Question: I've plotted data points and fitted an exponential curve between them using 'fit' in Matlab. The problem is that with the fit-function I got the fitted line I wanted to plot, but also extra markers on top of my regular markers. I solved this problem by plotting the wanted markers on top of the unwanted so that they couldn't be seen. Now to the problem. When I want to show the legends those dots are also in there. How can I remove the markers from the legend without removing the fitted line since both of them are hidden inside the fit-function? Can I stop 'fit' from plotting the unwanted markers? So, I want to remove the blue dot called 'hoff' in the picture below.

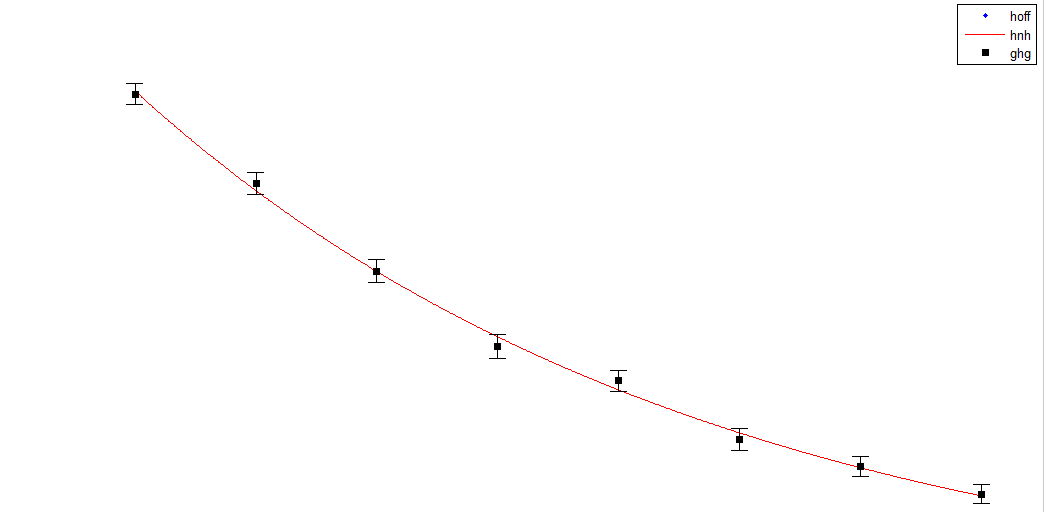
Answer: You can leave out legend-entries by manually leaving out the handles of the lines, that you dont want to be in the legend. Try this:
'''
%if you plot something, that you want showing up in the legend, save its handle:
h_line = plot(x,y)
%you dont want to show up this line? dont do anything, just plot it:
plot(myMarker)
%then set the legend-> you can add the text for your legend-entries with
%a cell-array containing the strings you want to show up:
legend([h_line another_line],{'Text1' 'Text2'})
'''
with the example (see comments) I came to this solution:
'''
close all
X=[1:10];
Y=X*0.5+0.1;
ft = fittype('poly2');
f = fit(X', Y',ft);
ha=plot(f)
hold on
hc=plot(X,Y)
hb=errorbar(X, Y, X*0.1, 'squarek','MarkerFaceColor','k','markersize',5)
hleg1 = legend([ha hc],{'hnh','ghg'});
'''
-> this is just about splitting the plot-command. Hope that helps...
the result should look like this: